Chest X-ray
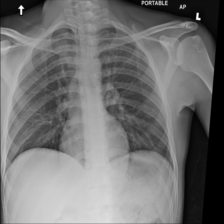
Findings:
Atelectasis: negative
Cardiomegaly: negative
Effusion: negative
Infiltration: positive
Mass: negative
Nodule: negative
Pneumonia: negative
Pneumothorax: negative
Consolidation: negative
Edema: negative
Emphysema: negative
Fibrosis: negative
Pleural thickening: negative
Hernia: negative